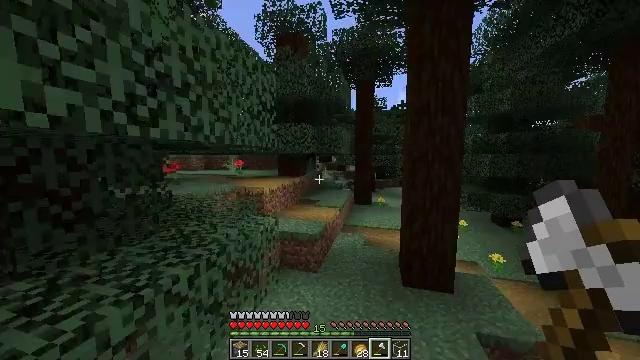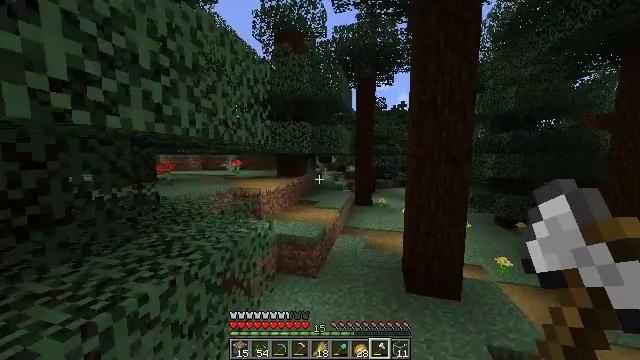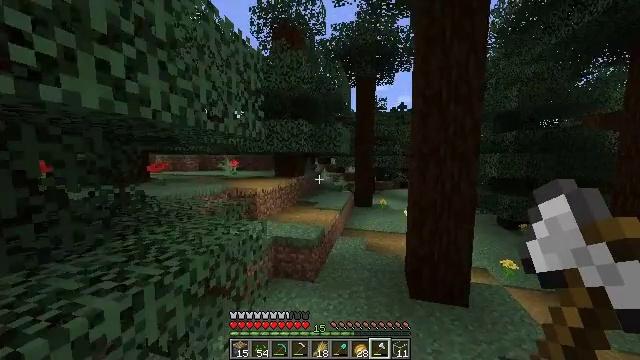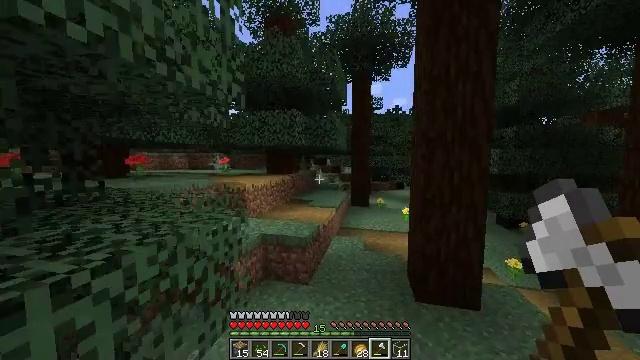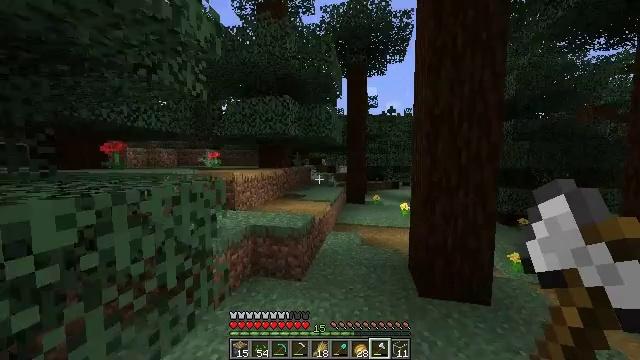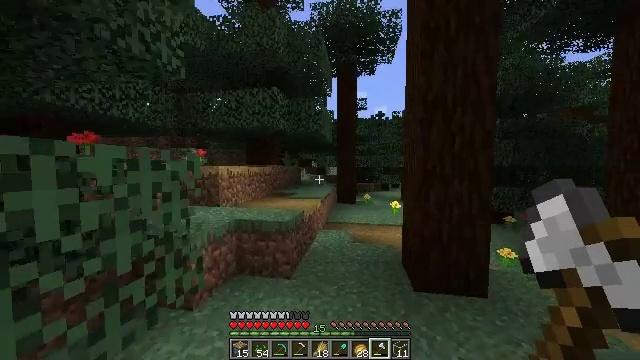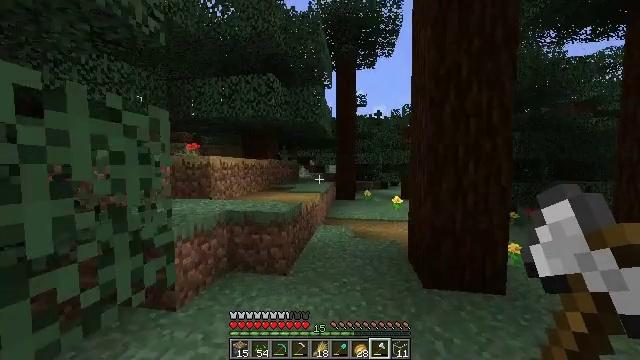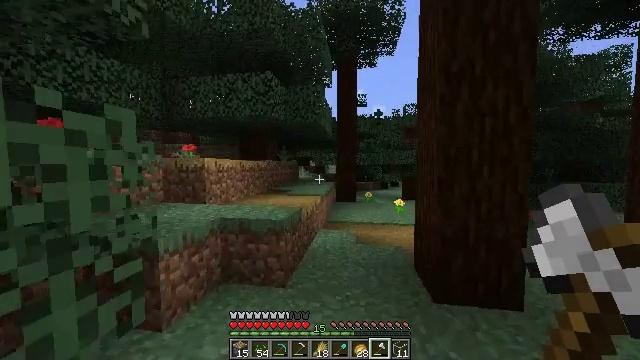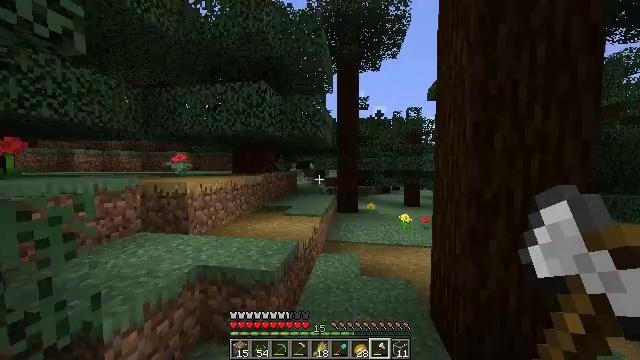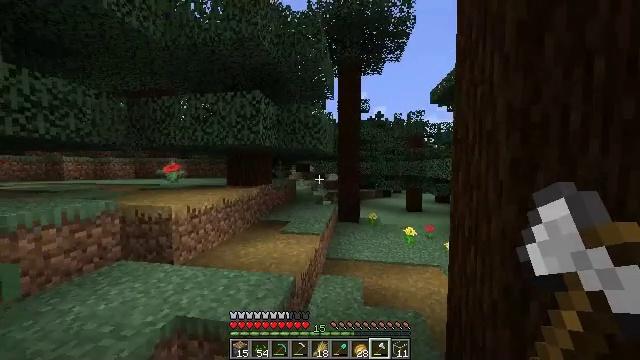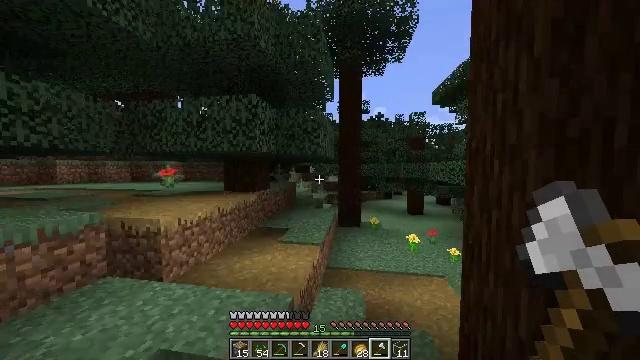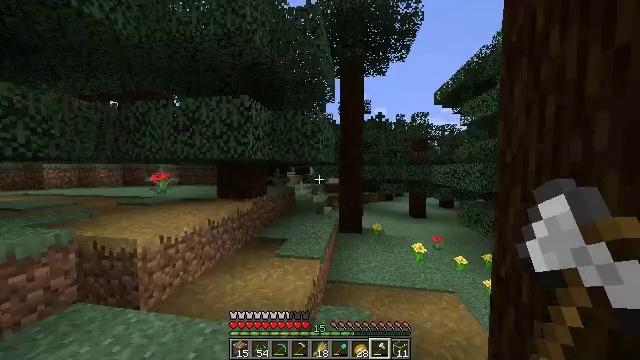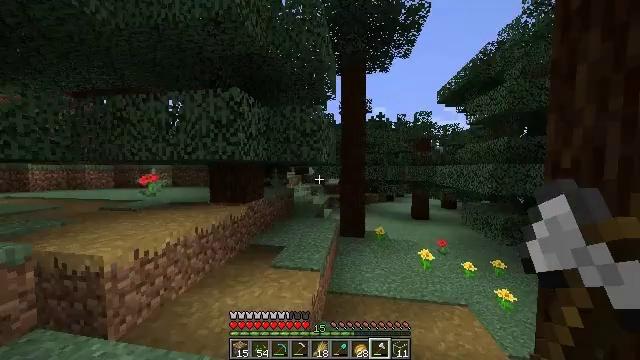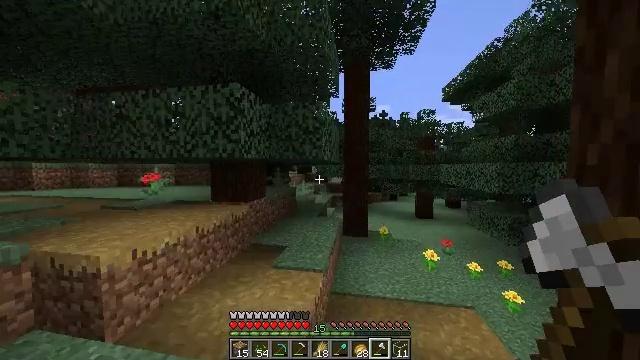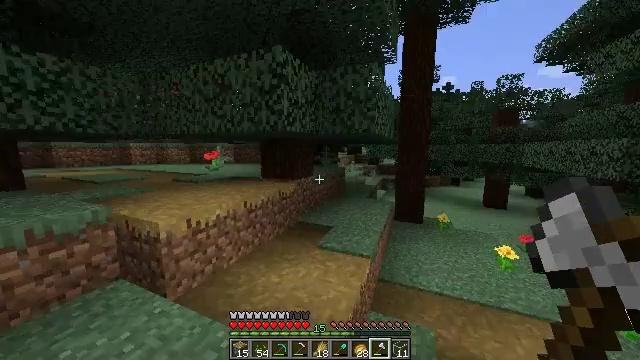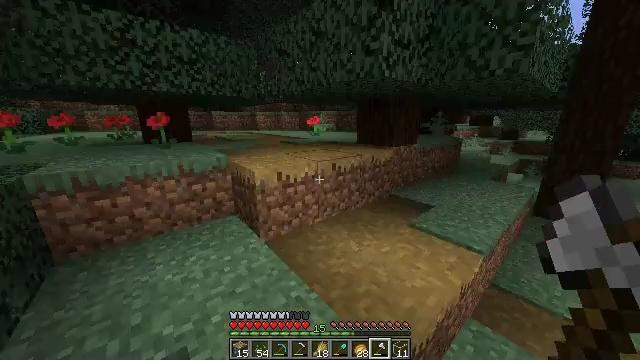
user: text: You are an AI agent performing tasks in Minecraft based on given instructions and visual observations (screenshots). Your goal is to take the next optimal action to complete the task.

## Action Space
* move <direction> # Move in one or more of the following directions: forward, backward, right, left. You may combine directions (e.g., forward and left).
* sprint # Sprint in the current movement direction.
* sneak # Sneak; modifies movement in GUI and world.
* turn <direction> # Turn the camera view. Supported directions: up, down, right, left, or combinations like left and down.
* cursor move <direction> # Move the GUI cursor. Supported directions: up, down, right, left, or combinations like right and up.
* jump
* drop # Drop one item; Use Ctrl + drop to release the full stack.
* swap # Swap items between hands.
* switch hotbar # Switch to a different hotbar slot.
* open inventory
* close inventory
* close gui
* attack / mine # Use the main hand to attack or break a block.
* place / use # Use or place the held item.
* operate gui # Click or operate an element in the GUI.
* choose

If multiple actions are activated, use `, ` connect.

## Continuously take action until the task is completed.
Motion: motion action
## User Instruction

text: Collect the grass block using a shovel.
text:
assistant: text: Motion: move forward, jump
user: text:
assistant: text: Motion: move forward, jump
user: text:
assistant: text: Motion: move forward, turn right, jump
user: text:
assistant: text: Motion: move forward, turn right, jump
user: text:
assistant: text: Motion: move forward, sprint, turn right and up, jump
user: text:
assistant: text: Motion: move forward, sprint, jump
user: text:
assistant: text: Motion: move forward, sprint, jump
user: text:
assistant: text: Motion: move forward, sprint, jump
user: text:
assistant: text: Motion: move forward, jump
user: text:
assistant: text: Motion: move forward, jump
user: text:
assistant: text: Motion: move forward, jump
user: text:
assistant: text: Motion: move forward, jump
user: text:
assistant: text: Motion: move forward, jump
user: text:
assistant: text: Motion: move forward, turn left and down, jump
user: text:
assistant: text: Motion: move forward, turn left and down
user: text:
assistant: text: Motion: move forward, turn left and down
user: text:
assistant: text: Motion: turn left
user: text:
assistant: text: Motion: turn left and up
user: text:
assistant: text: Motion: turn left
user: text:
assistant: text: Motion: no_op
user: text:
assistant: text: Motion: move forward, turn right
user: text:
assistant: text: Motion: move forward, turn right
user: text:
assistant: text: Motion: move forward
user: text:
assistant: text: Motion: move forward, sprint
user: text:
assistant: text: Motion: move forward, sprint, turn left
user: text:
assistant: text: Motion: move forward, sprint, turn left and up
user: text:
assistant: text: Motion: move forward, sprint, turn right
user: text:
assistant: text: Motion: move forward
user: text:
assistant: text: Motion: move forward
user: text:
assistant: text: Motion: move forward, sprint